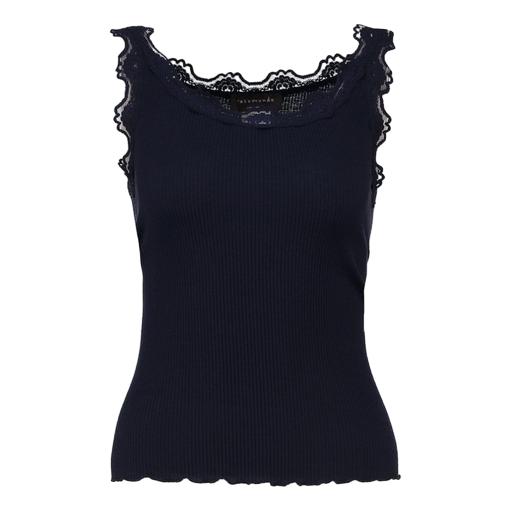
lace-trimmed ribbed tank, black curve cami rib lace, blue lace tank top, white background